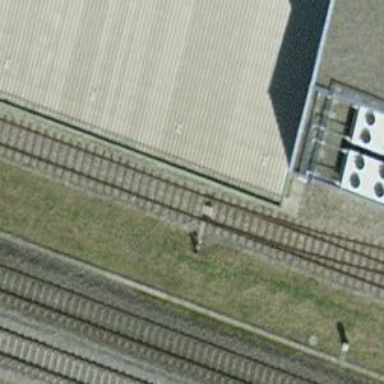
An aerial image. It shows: Railway switch.